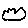
Label: cloud